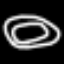
Label: donut